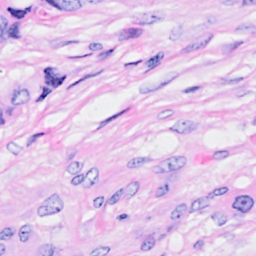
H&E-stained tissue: Breast